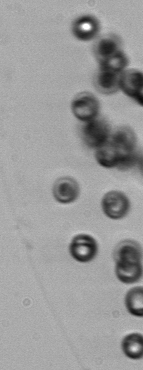
Label: Phaeocystis